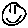
Label: smiley face